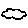
Label: cloud